Field crop: maize
Growth stage: 2
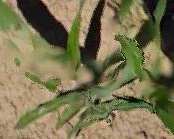
Species: maize